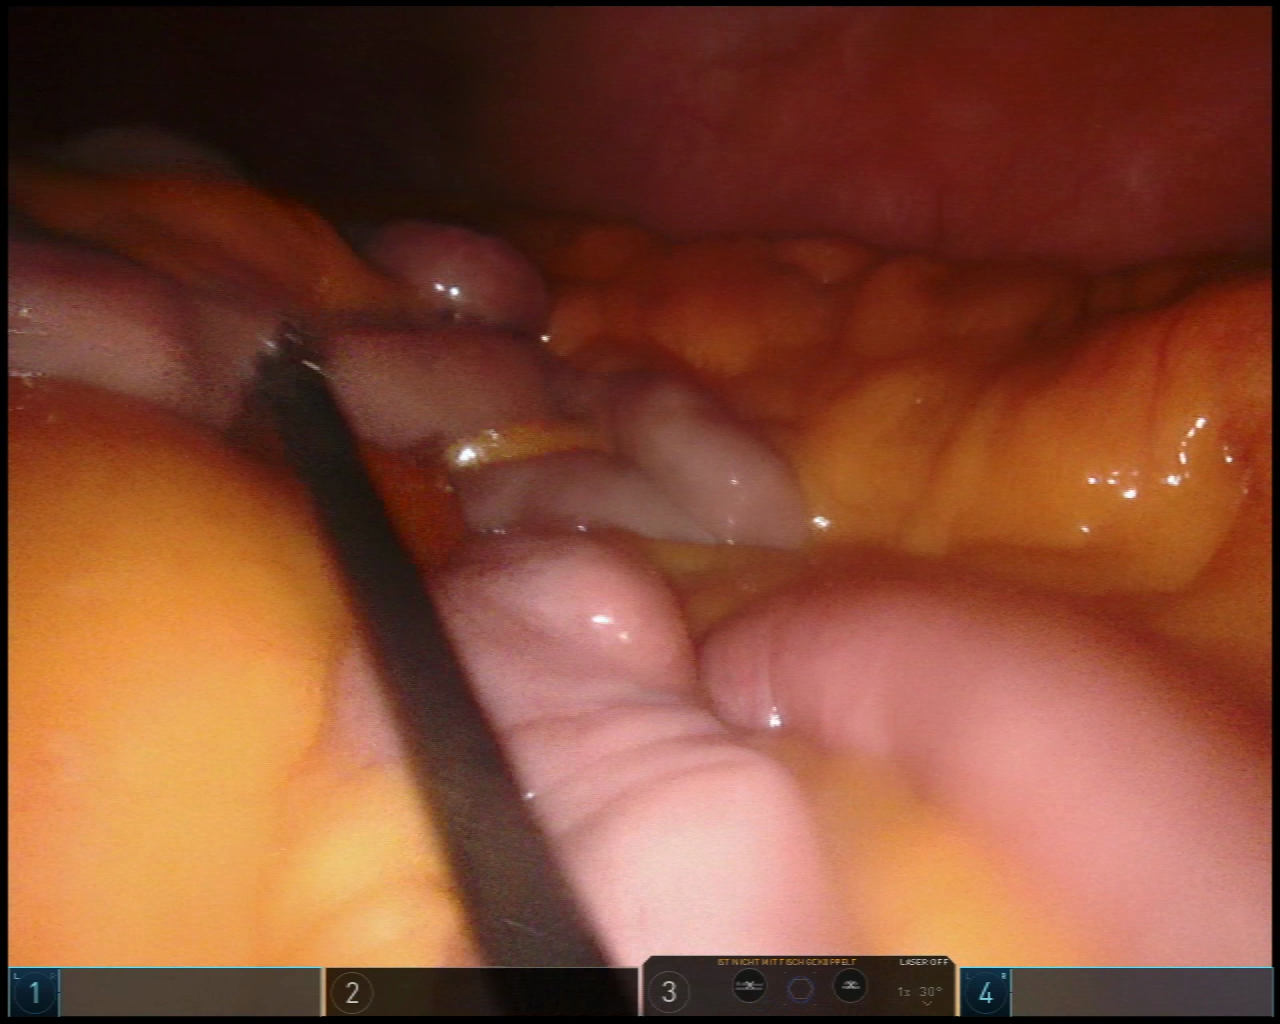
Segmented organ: small_intestine
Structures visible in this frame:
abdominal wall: yes
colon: yes
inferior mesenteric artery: no
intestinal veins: no
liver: no
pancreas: no
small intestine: yes
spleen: no
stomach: no
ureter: no
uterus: no
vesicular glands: no